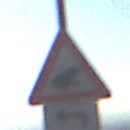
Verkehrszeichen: AmphibienwanderungLinks
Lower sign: RichtungsangabeDurchPfeile2
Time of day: MorningAfternoon
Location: Outdoor (Nature)
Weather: Clear
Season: NotSpecified
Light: Natural